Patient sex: M
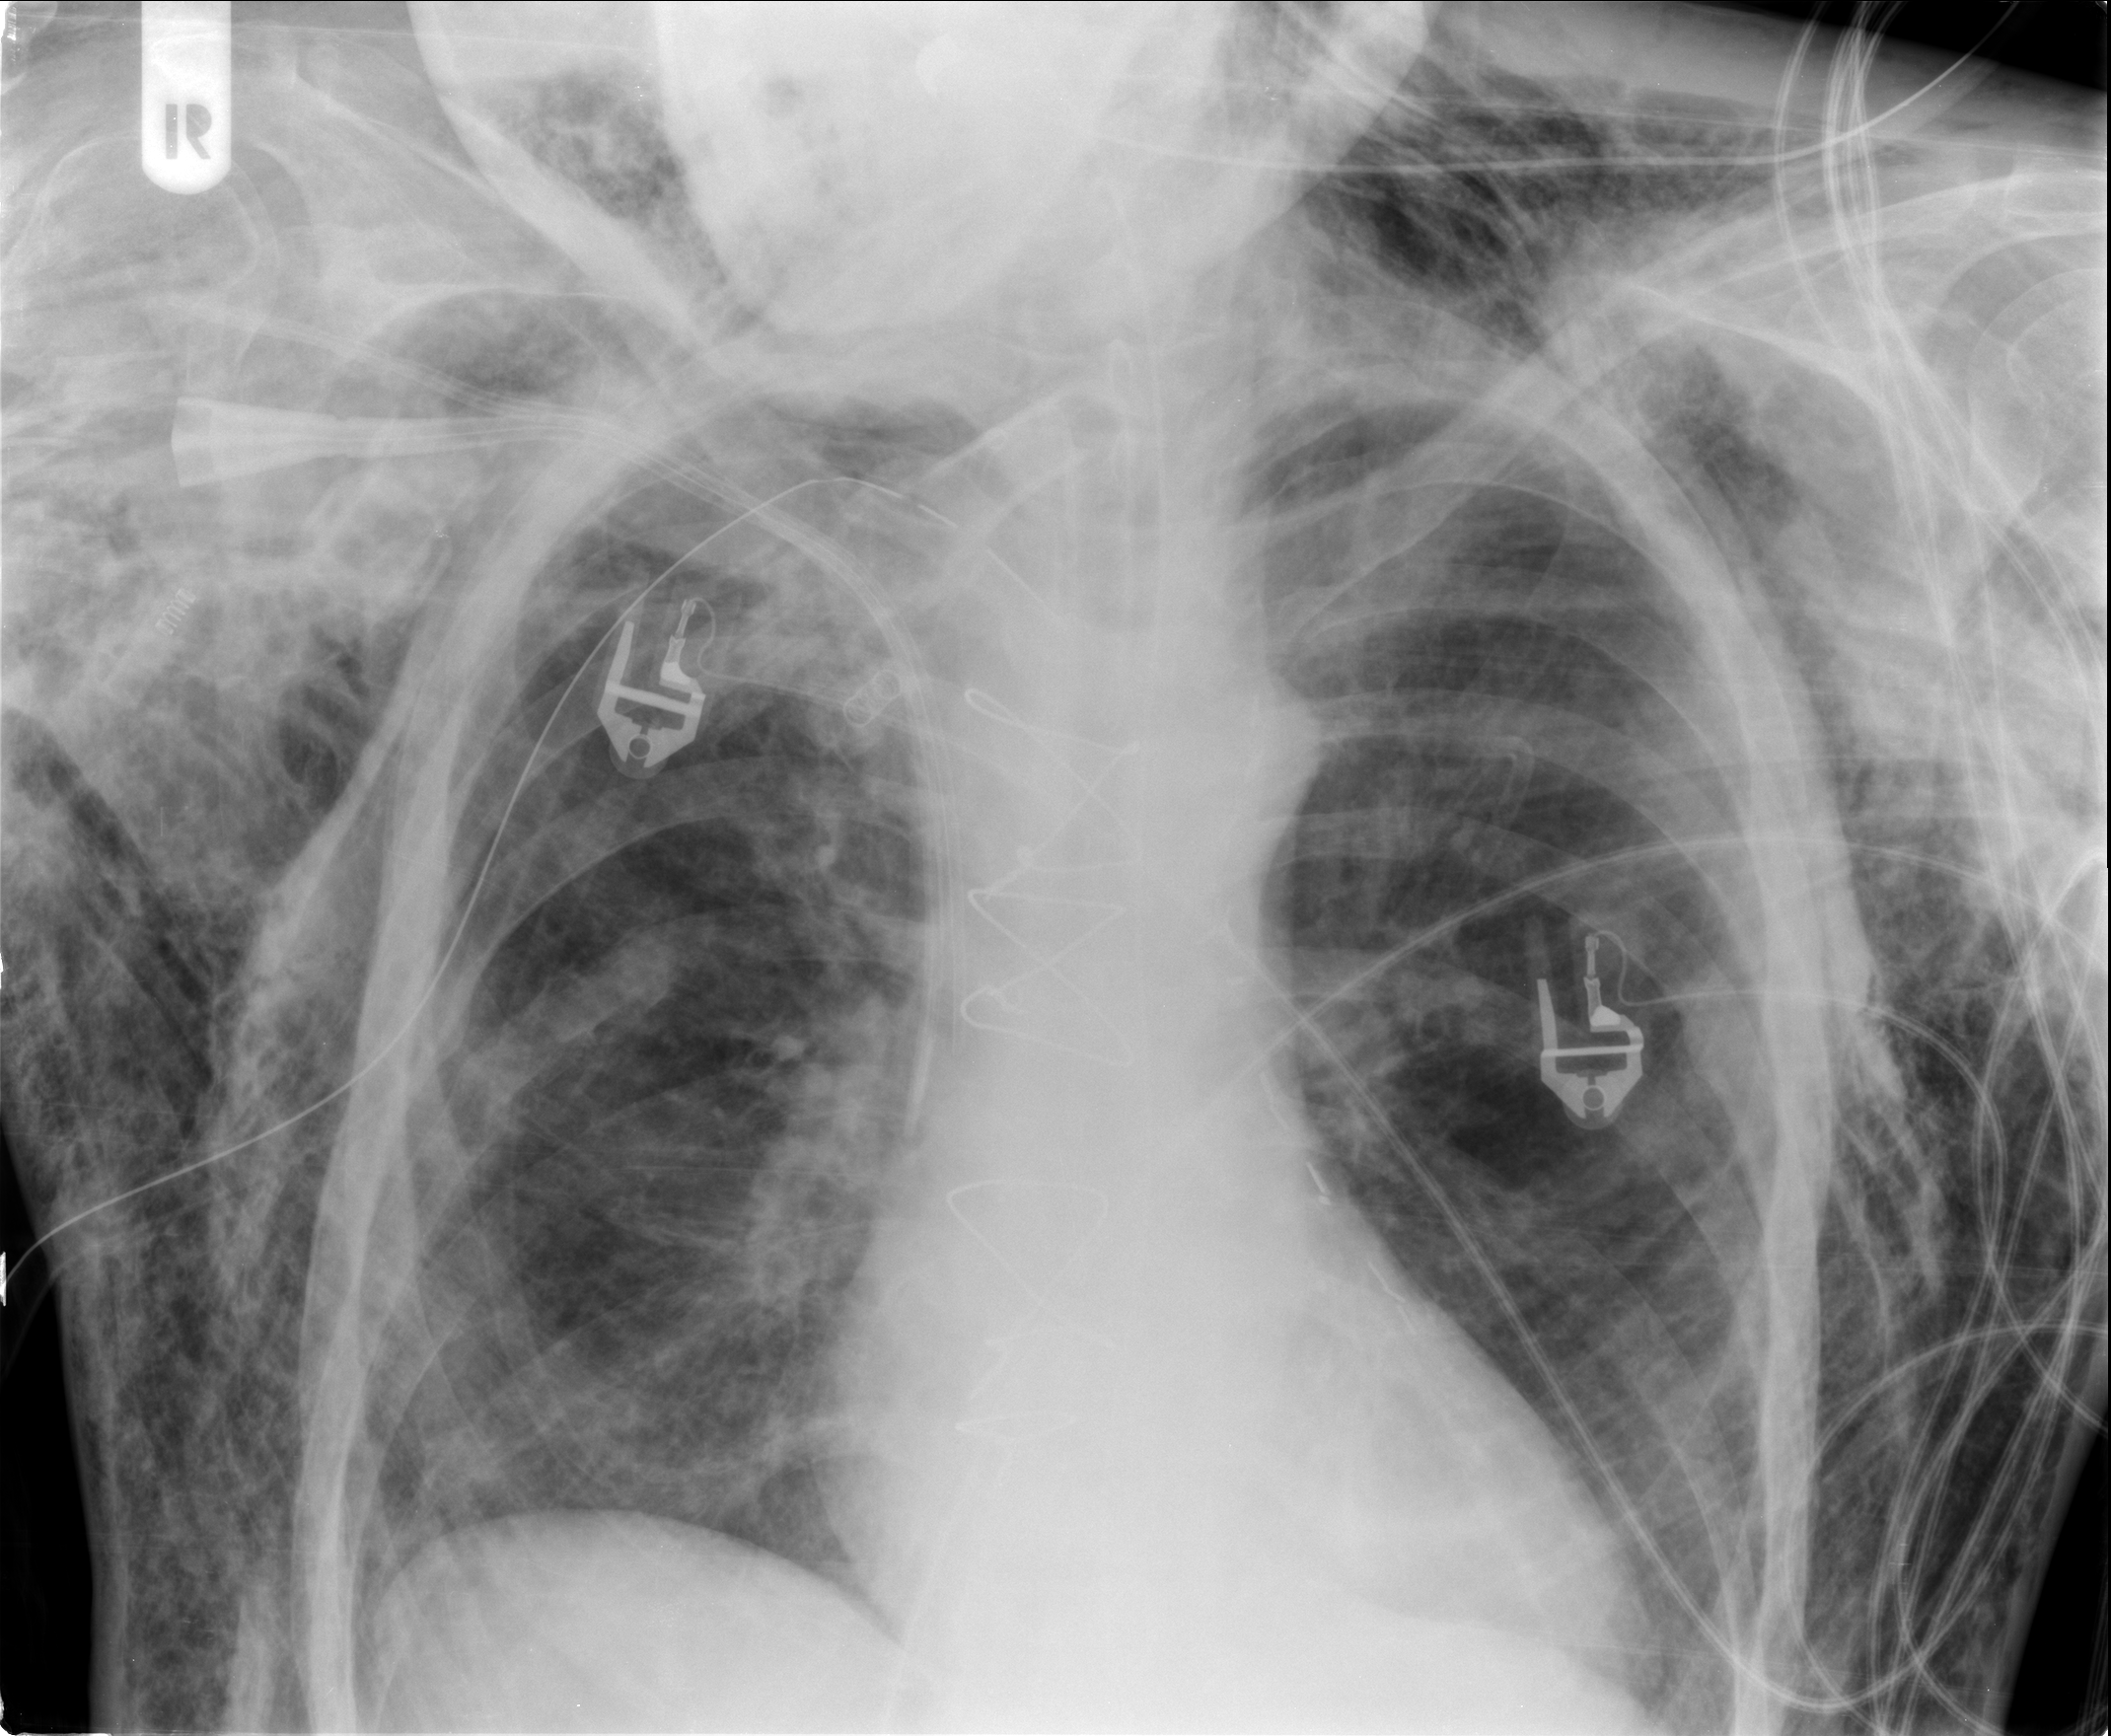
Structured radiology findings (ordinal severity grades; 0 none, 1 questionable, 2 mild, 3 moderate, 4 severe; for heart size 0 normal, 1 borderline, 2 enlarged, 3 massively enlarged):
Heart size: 0
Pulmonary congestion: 0
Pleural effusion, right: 0
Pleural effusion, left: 0
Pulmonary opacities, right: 0
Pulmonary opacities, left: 0
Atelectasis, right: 2
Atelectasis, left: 0